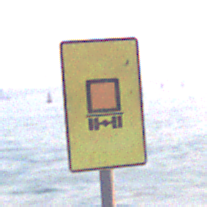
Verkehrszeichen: KennzeichnungspflichtigeFahrzeugeGefaehrlicheGueterOhnePfeilsymbol
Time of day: SunriseSunset
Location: Outdoor (Urban)
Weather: Clear
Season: NotSpecified
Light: Natural